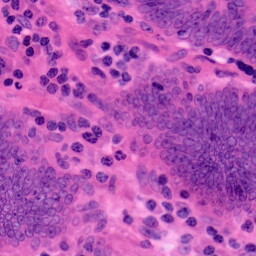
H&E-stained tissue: Colon